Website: walmart
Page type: newsletter-management
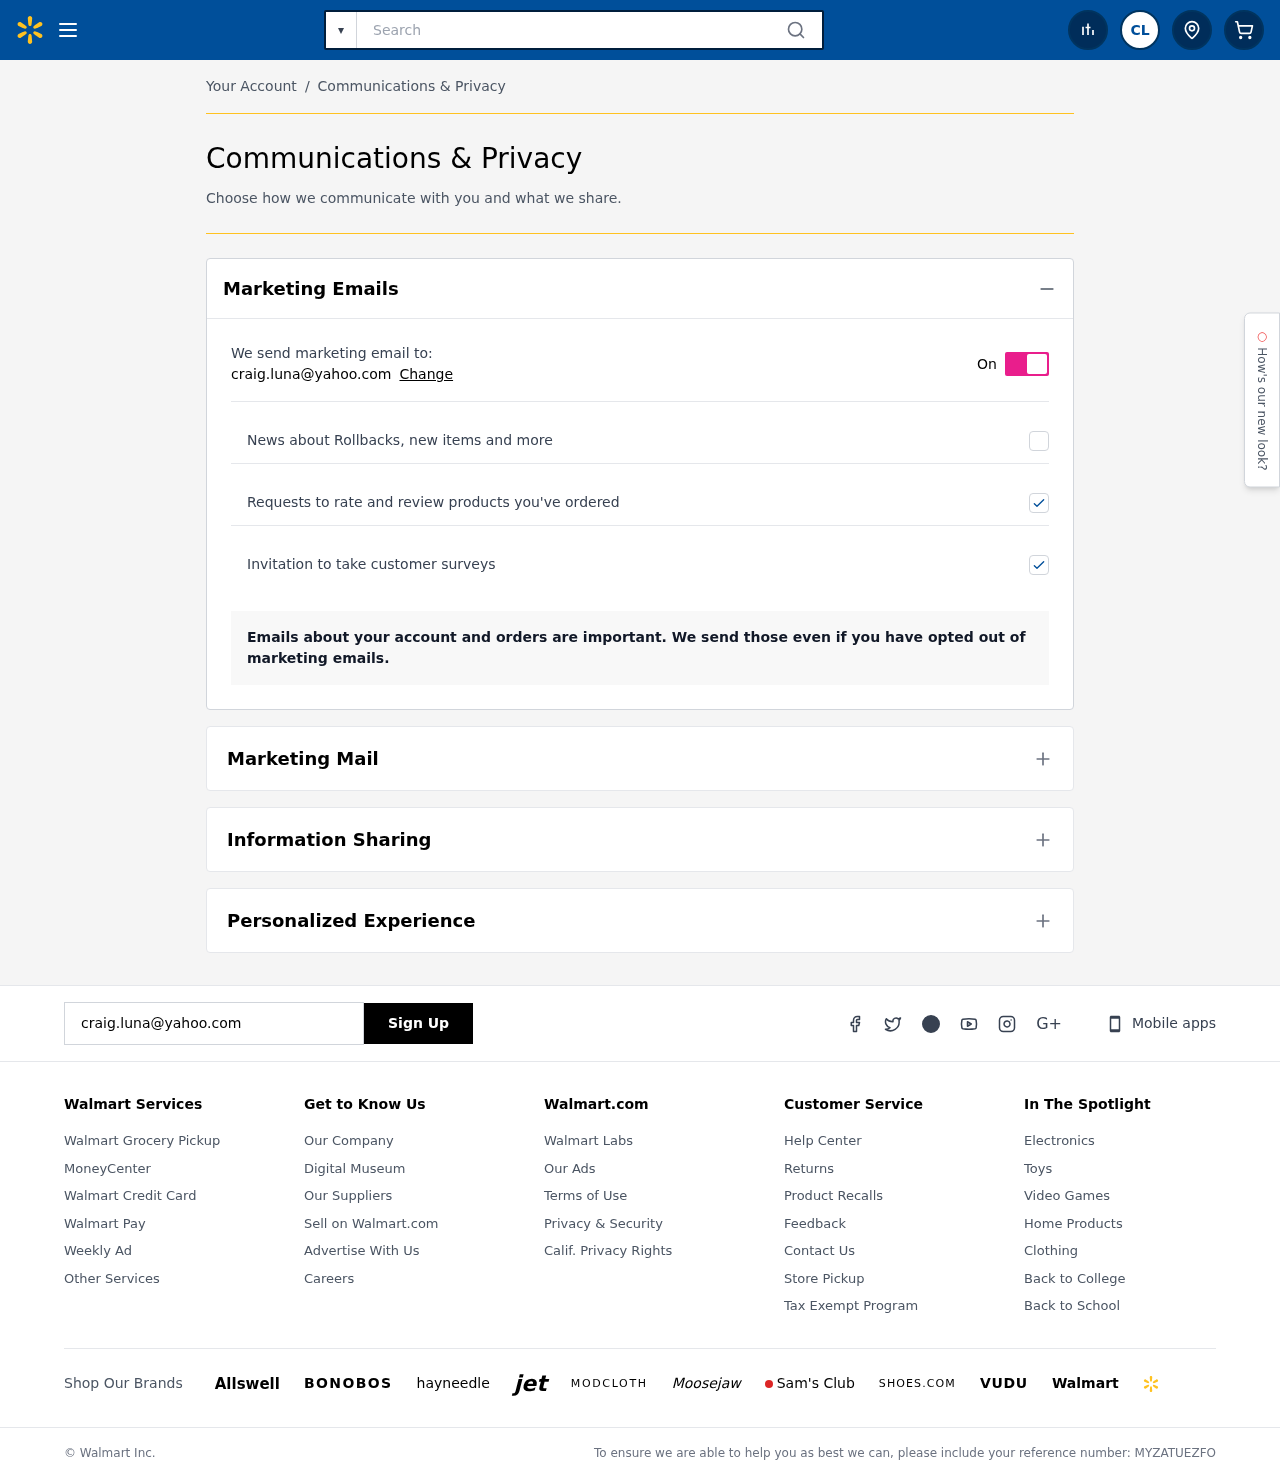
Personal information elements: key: PII_EMAIL
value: craig.luna@yahoo.com
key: PII_INITIALS
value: CL
Search elements: key: HEADER_SEARCH
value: Search